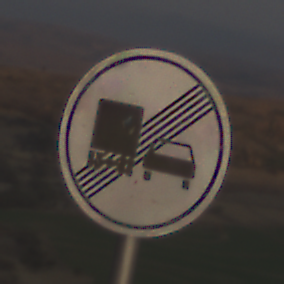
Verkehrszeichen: EndeUeberholverbotKraftfahrzeuge
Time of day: SunriseSunset
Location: Outdoor (Nature)
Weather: PartlyCloudy
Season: NotSpecified
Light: Natural